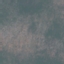
Land use / land cover: HerbaceousVegetation